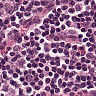
Metastatic tissue present: no